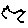
Label: bird